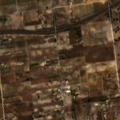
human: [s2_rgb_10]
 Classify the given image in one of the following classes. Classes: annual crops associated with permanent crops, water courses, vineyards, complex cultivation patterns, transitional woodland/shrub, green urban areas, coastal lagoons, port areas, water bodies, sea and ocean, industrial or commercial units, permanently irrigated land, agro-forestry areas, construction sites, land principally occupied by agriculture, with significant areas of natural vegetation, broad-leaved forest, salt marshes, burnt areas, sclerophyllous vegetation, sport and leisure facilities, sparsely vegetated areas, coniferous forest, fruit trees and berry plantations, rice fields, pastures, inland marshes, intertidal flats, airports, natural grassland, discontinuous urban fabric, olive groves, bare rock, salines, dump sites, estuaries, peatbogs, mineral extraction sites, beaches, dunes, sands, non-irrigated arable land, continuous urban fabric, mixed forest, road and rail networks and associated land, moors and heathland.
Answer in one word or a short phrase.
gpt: permanently irrigated land, vineyards, complex cultivation patterns, agro-forestry areas